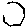
Label: hexagon